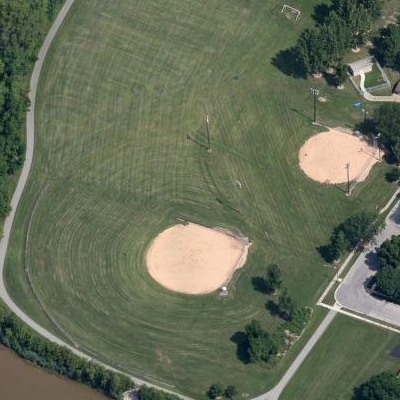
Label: Grass